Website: ulta-beauty
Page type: payment
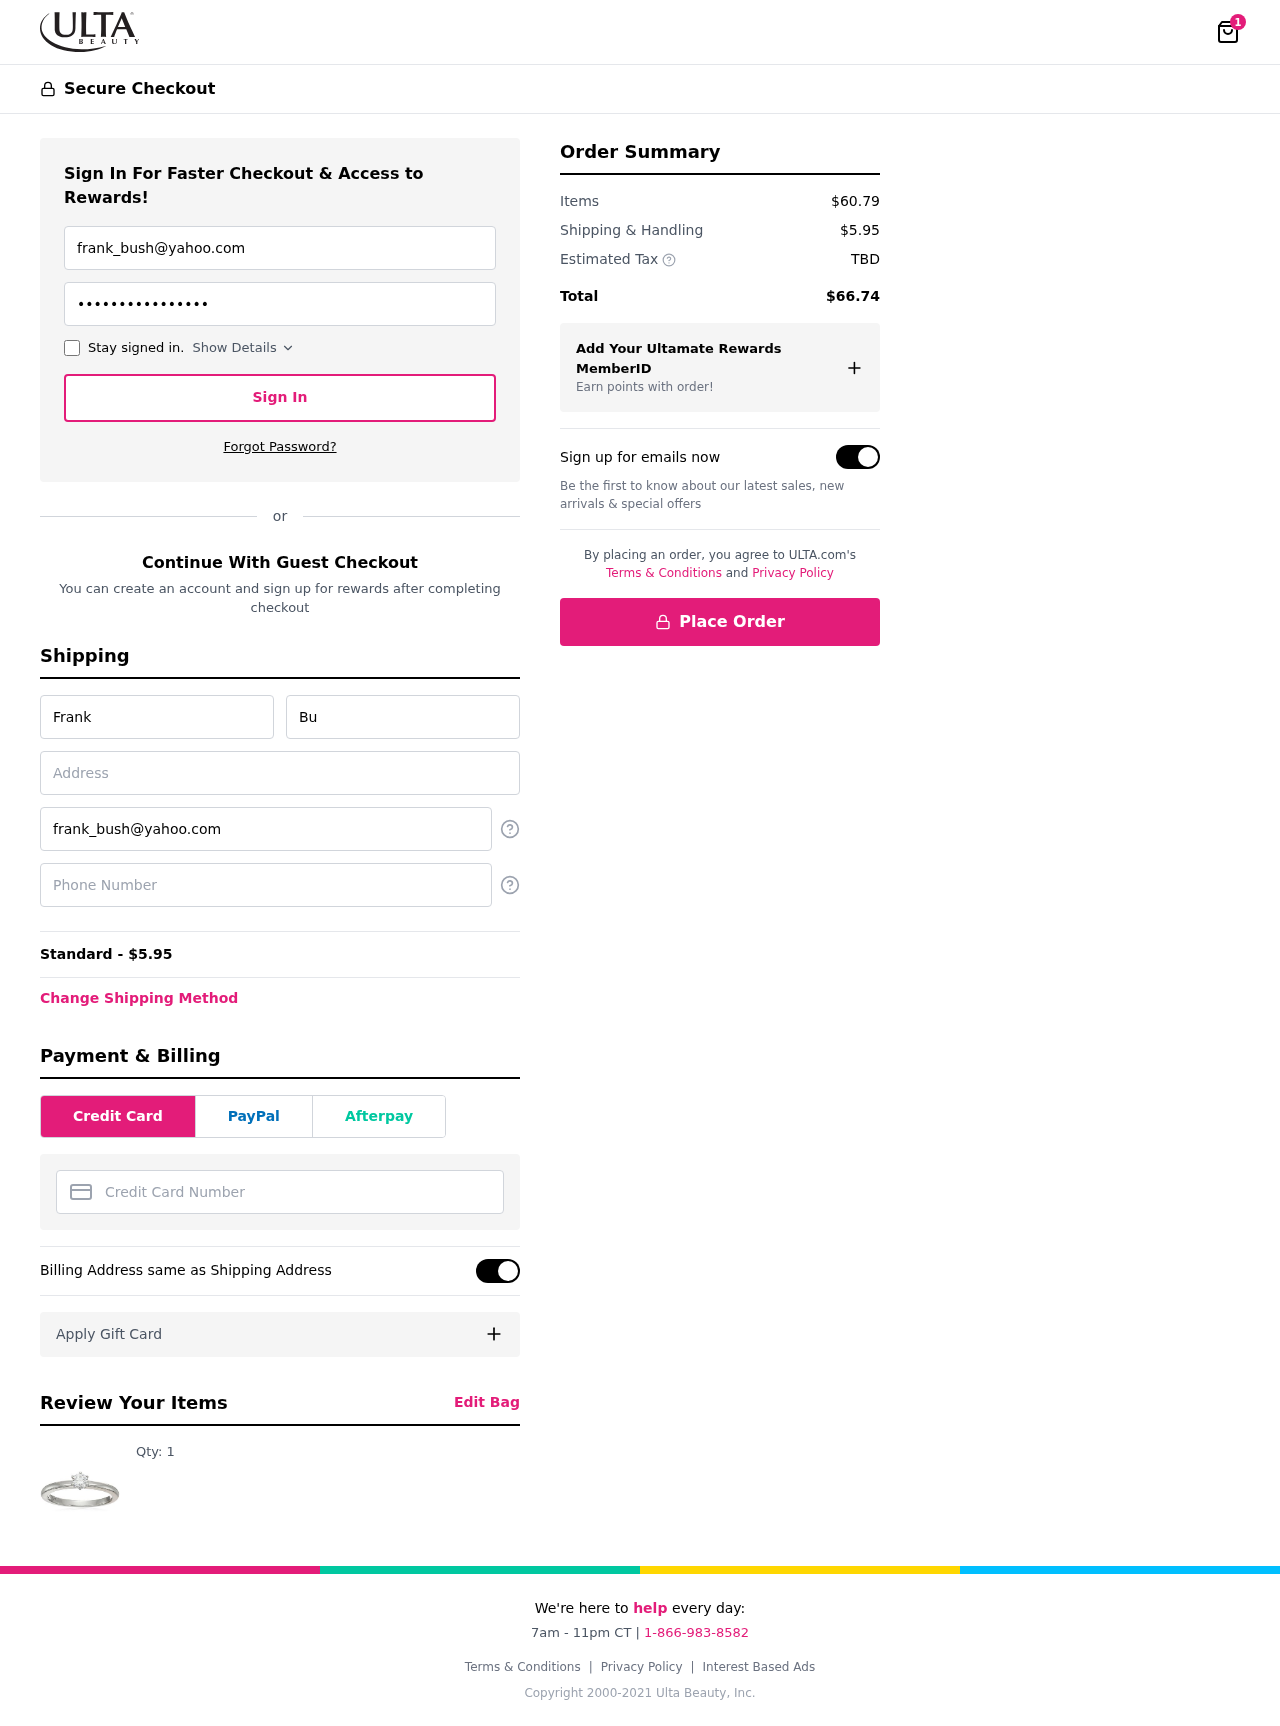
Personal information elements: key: PII_CARD_NUMBER
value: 6011 4985 2844 4300
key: PII_EMAIL
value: frank_bush@yahoo.com
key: PII_FIRSTNAME
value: Frank
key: PII_LASTNAME
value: Bush
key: PII_PHONE
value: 7294869500
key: PII_STREET
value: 13066 David Estates Suite 478
Product elements: key: PRODUCT1_QUANTITY
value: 1
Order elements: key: ORDER_NUM_ITEMS
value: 1
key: ORDER_SHIPPING_COST
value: $5.95
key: ORDER_SHIPPING_COST
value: Standard - $5.95
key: ORDER_SUBTOTAL
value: $60.79
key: ORDER_TAX
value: TBD
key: ORDER_TOTAL
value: $66.74